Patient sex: F
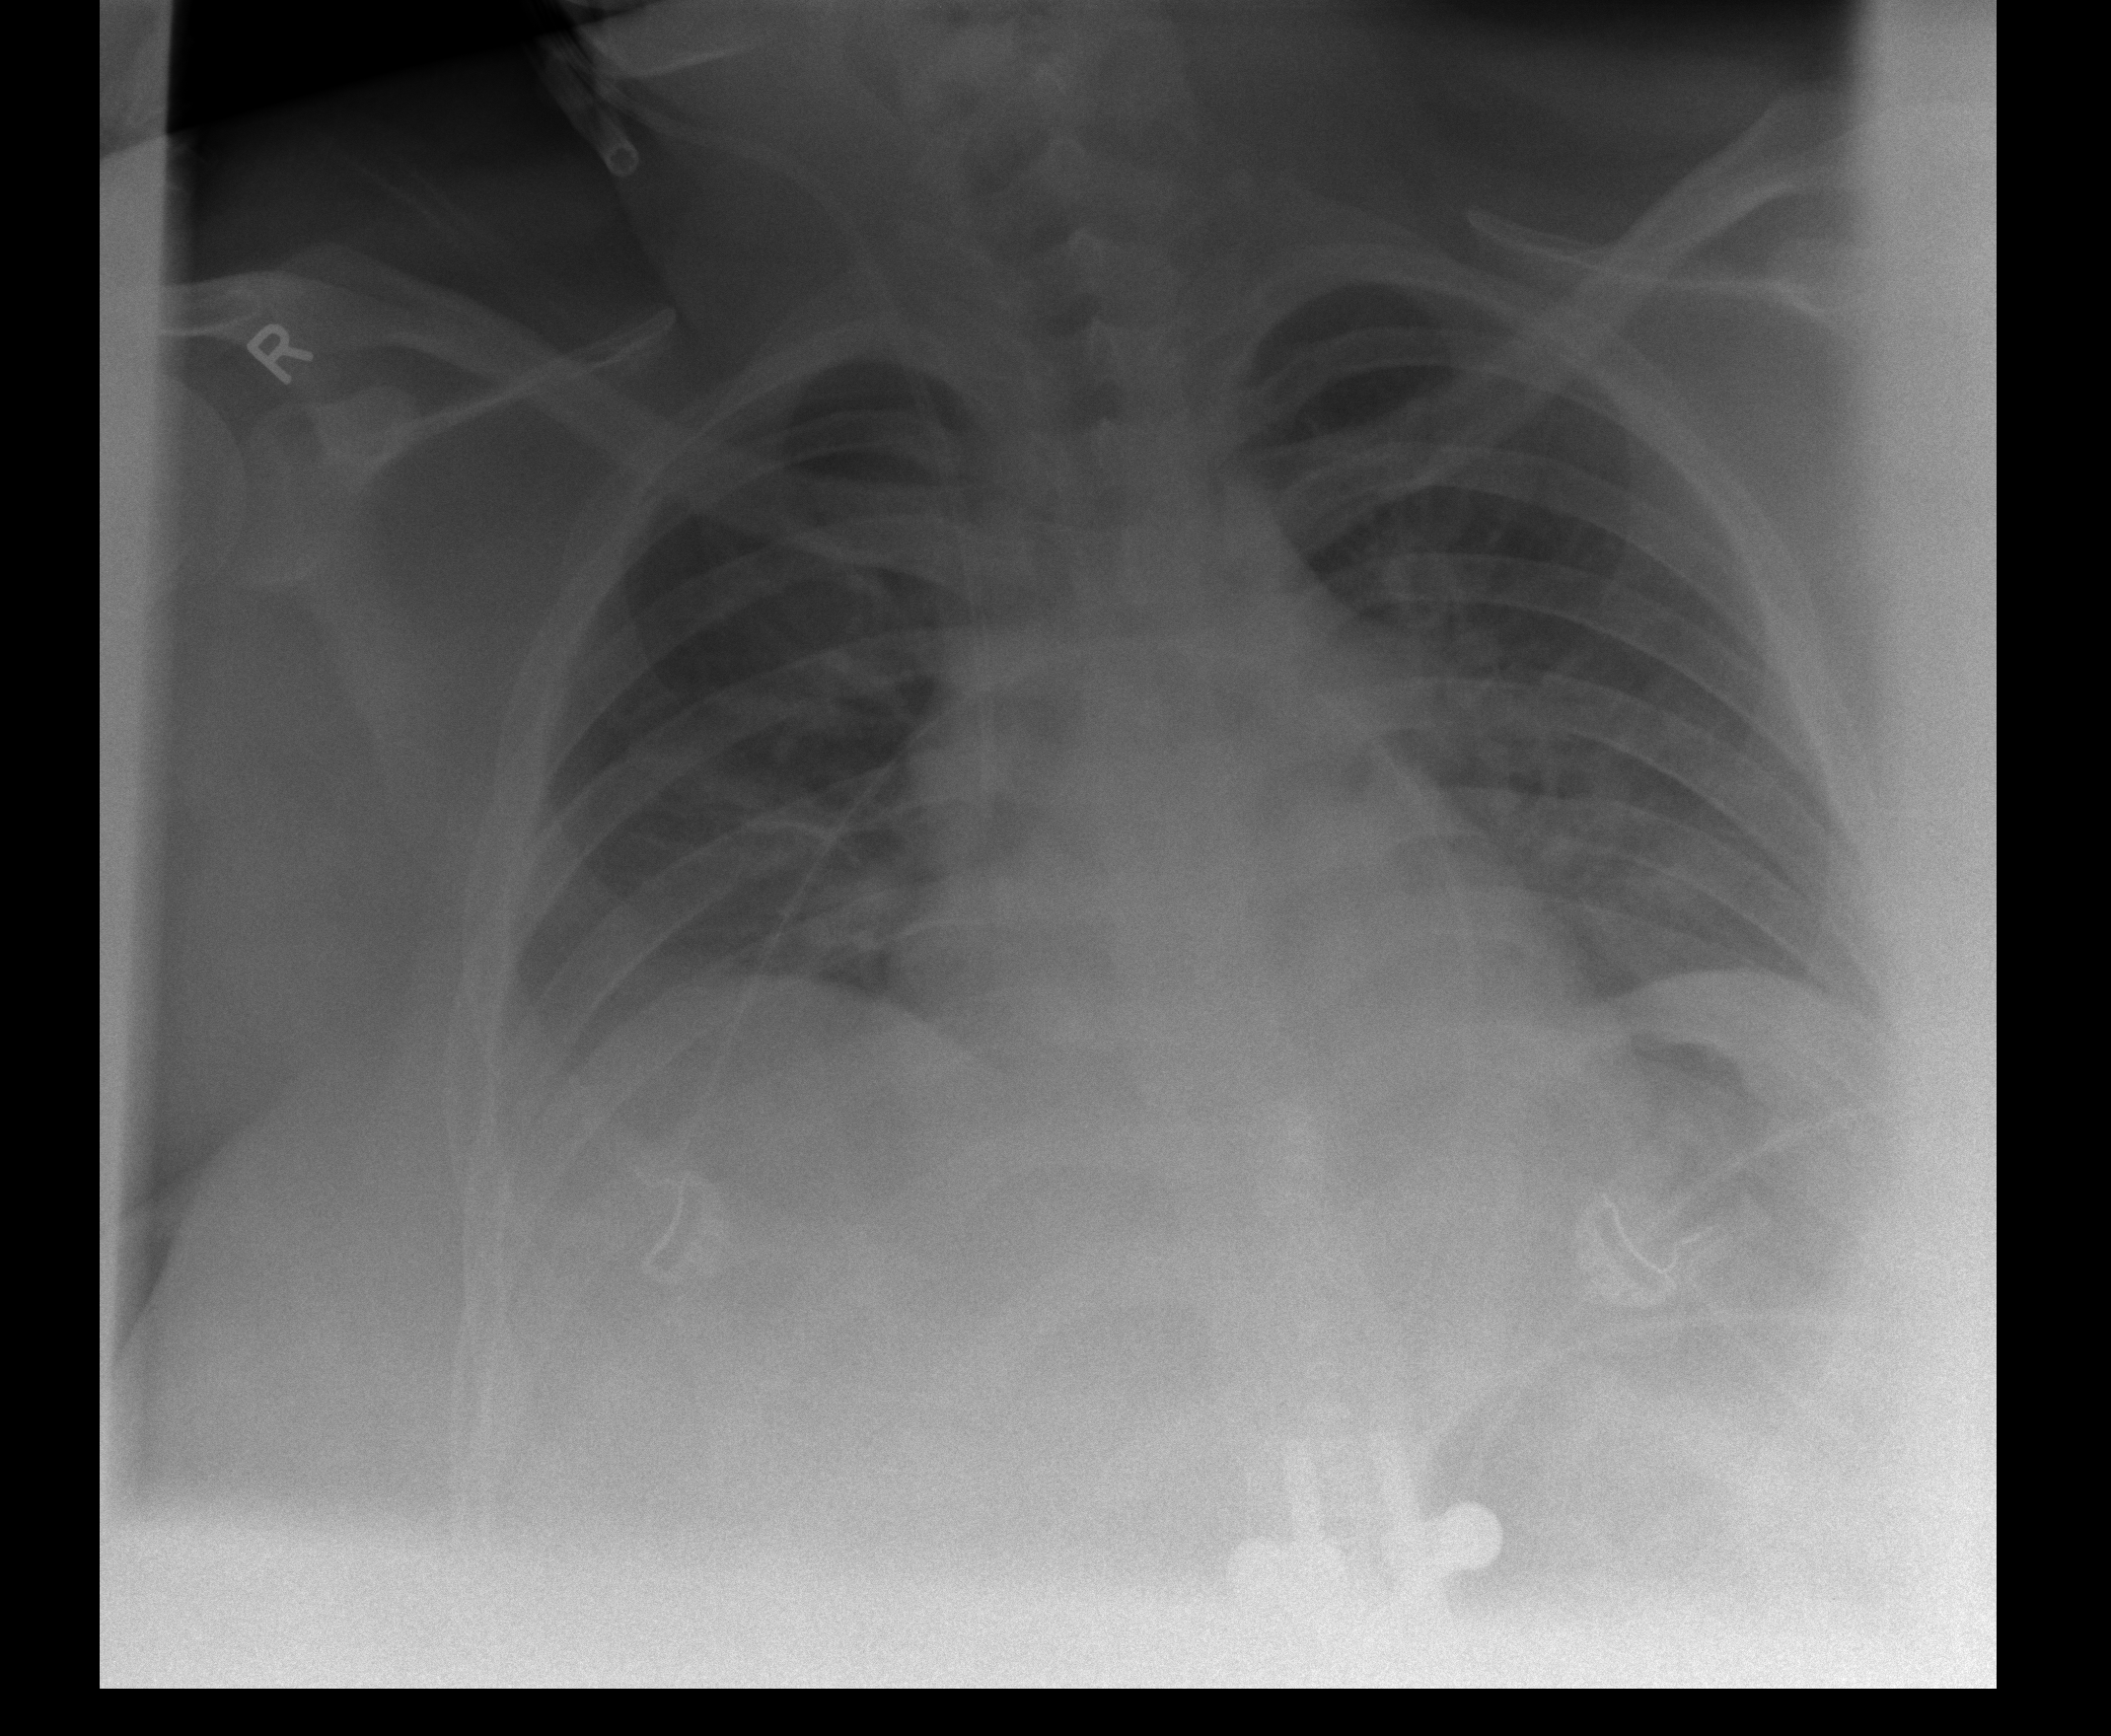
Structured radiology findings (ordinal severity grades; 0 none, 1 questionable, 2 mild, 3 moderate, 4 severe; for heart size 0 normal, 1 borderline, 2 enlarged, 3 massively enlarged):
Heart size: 1
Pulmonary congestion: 2
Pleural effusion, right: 0
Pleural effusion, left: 0
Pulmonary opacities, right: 0
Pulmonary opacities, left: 2
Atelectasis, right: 2
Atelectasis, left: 2